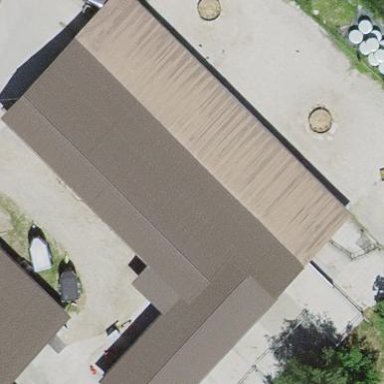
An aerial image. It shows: Gabled roof on farm auxiliary building.